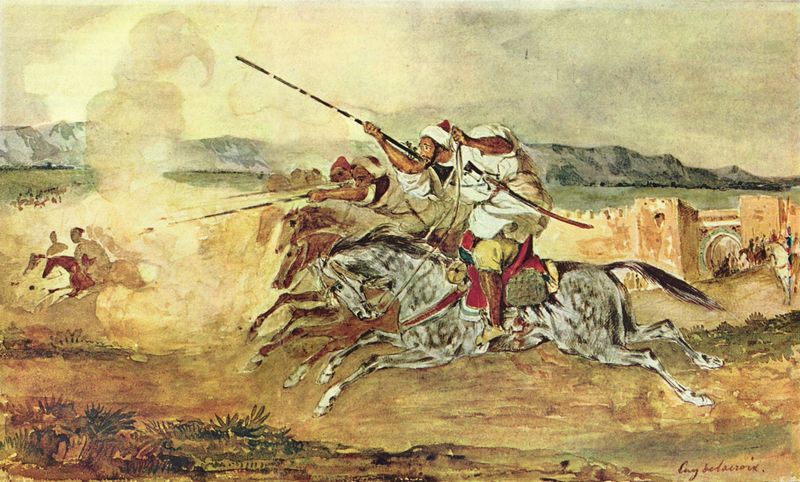
Titel: "Pulverspiel" vor den Toren von Meknes
Künstler: Eugène Delacroix
Standort: Paris
Institution: Musée du Louvre
Schlagwörter: angriff, berg, feuer, gemälde, himmel, kampf, mann, weiß, wolken, aquarell, gelb, grün, landschaft, menschen, ocker, sand, sitzen, stadt, bewegung, braun, grau, hintergrund, licht, männer, schwarz, gras, rot, wiese, wolke, beige, leute, bart, bärtig, bild, signatur, felder, gräser, horizont, hügel, kirche, qualm, rauch, musik, pflanzen, pferd, pferde, reiter, turm, reiten, ritt, sattel, schnell, zügel, berge, gebirge, wüste, dorf, mauer, bergkette, grafik, krieg, schlacht, sturm, lanze, soldaten, wettkampf, junge, steppe, tor, zinnen, befestigung, burg, orient, orientalisch, türme, festung, wirbel, attacke, schwert, säbel, soldat, waffe, staub, stiefel, armee, jagd, schimmel, sieg, stadttor, mauern, gewehr, ross, dolch, krieger, pferderennen, stadtmauer, kreuzzug, lanzen, speer, speere, braune, wien, sporen, gewehre, fort, turban, arabien, türkei, araber, marokko, turbane, galopp, sultan, delacroix, bastion, terrakotta, attake, indianer, apfelschimmel, reitstiefel, türken, krummsäbel, schiessen, mongolen, kamf, hunnen, kriegsszene, gallop, büchsen, grauz, musig, karavanserei, eugen delacroix, staubwirbel, gewehtr, delaciox, tz, reiterangriff, dschingis kaan, tadttor